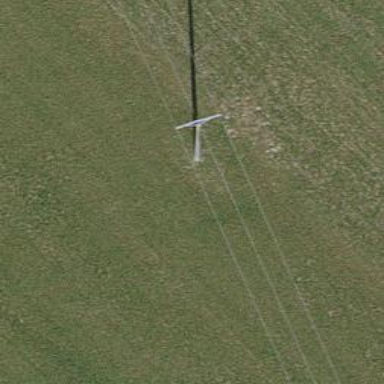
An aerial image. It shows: Power line in the image.